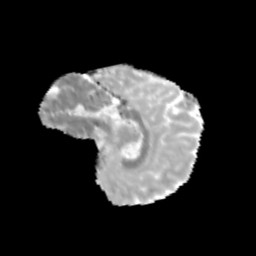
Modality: MD
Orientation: sagittal
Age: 11
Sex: male
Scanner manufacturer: siemens
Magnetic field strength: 3 T
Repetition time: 3.8 s
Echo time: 0.07 s